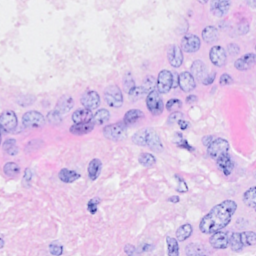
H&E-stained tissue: Breast